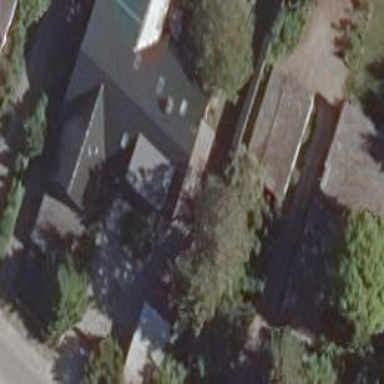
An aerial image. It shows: Part of building.